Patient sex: M
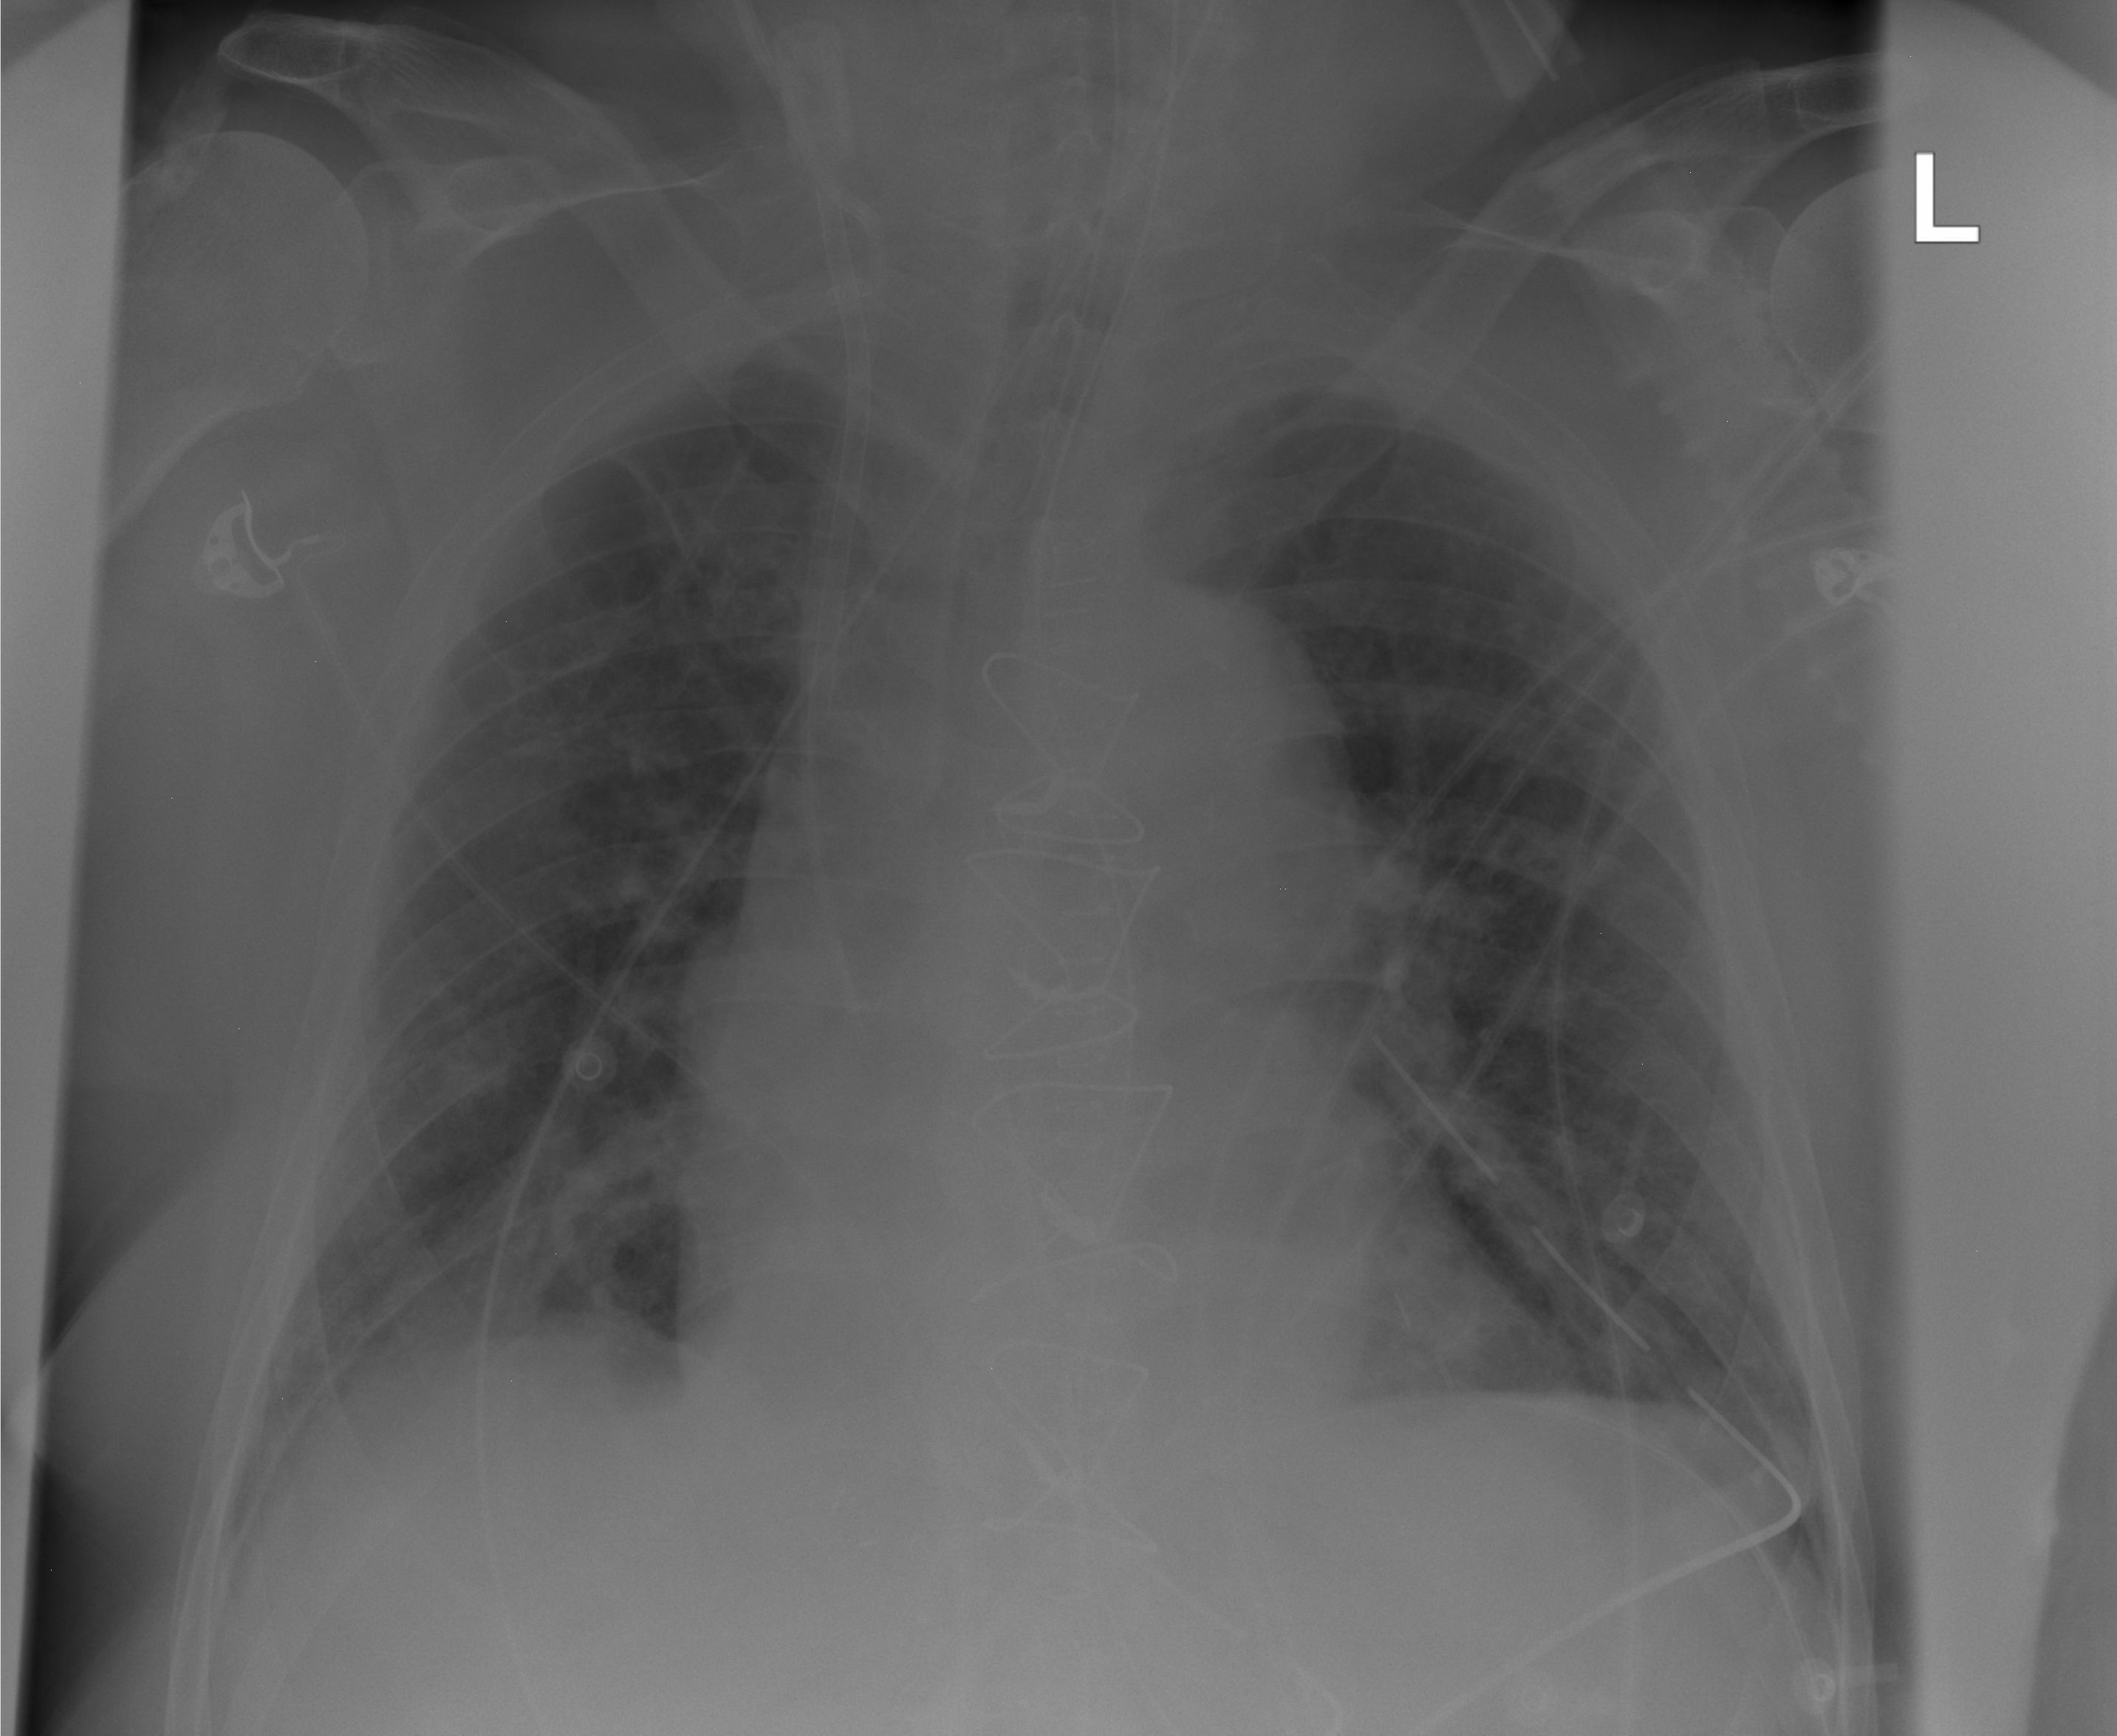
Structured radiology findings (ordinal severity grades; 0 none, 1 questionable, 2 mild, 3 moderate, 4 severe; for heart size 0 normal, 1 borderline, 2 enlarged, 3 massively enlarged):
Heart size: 2
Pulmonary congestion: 1
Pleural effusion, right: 1
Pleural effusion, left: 0
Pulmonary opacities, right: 0
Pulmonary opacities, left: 0
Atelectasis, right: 2
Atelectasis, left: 0